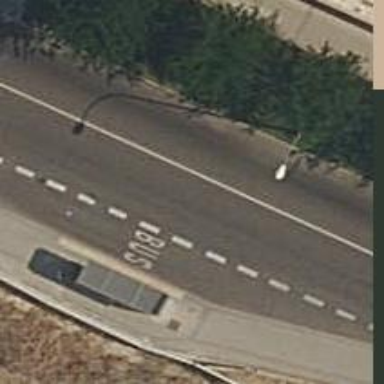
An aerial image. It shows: Public transport stop position.